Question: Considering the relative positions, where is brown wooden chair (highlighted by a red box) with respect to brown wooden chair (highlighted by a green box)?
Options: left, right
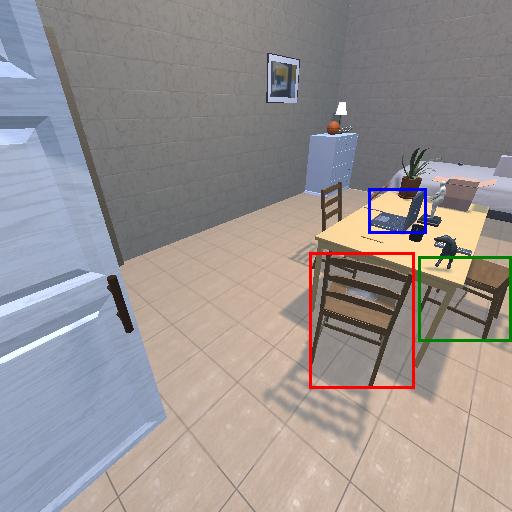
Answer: left